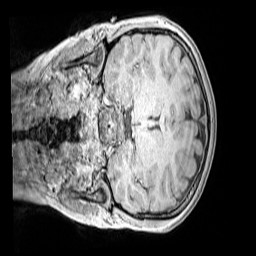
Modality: MP2RAGE
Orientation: coronal
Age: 10
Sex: female
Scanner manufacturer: siemens
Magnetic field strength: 3 T
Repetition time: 4 s
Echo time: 0.00299 s